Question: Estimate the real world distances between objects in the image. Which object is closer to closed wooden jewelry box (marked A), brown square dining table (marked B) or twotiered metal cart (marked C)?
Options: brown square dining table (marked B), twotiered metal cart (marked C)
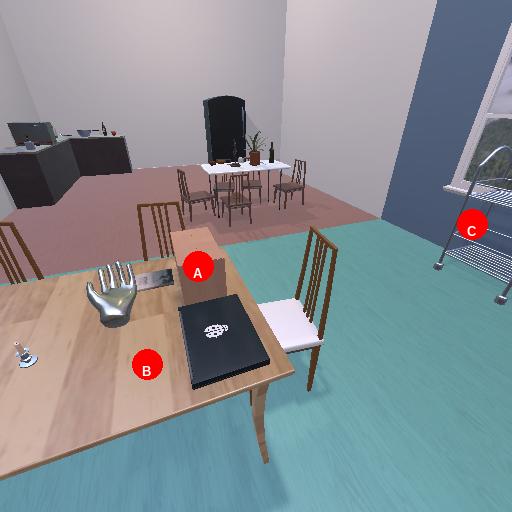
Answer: brown square dining table (marked B)